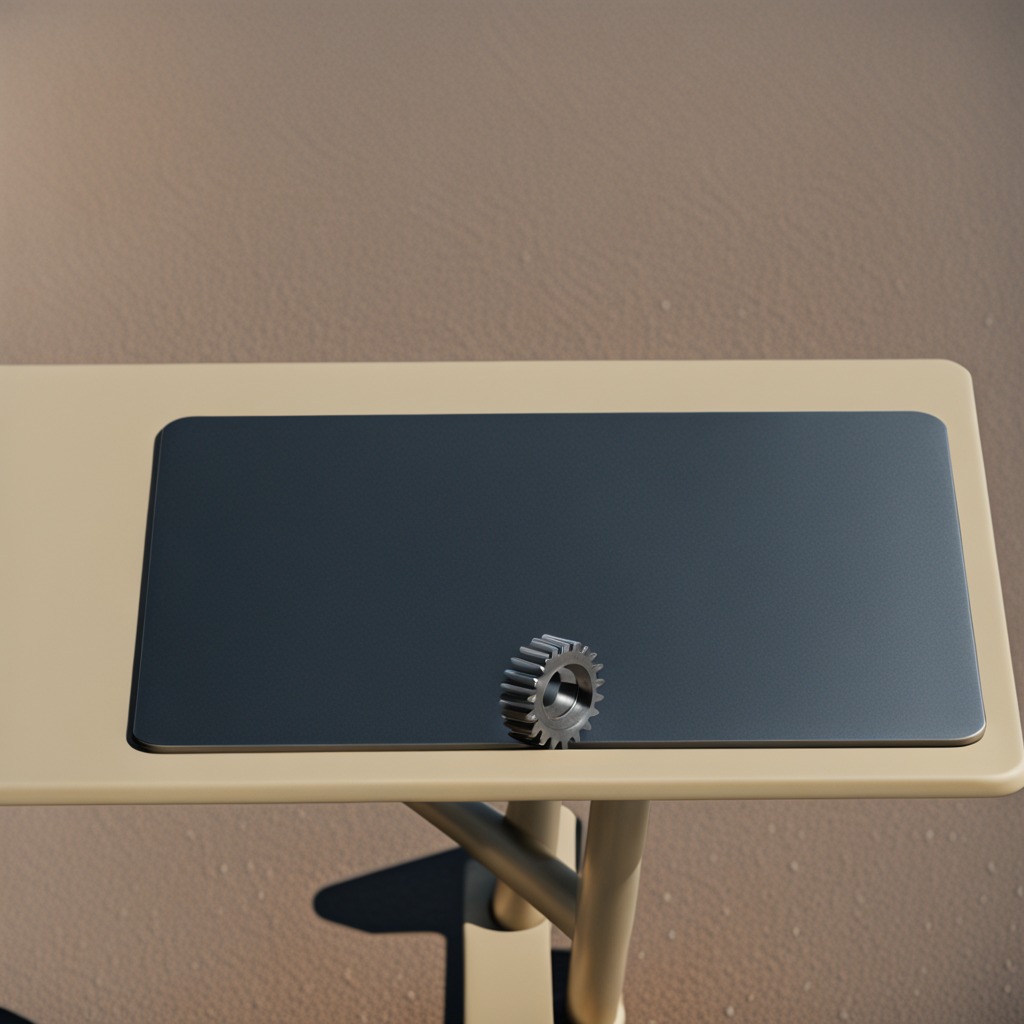
A steel gear with teeth is lying on the textured surface.